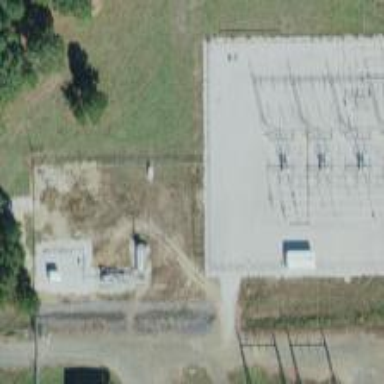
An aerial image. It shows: Power substation specializing in generation.